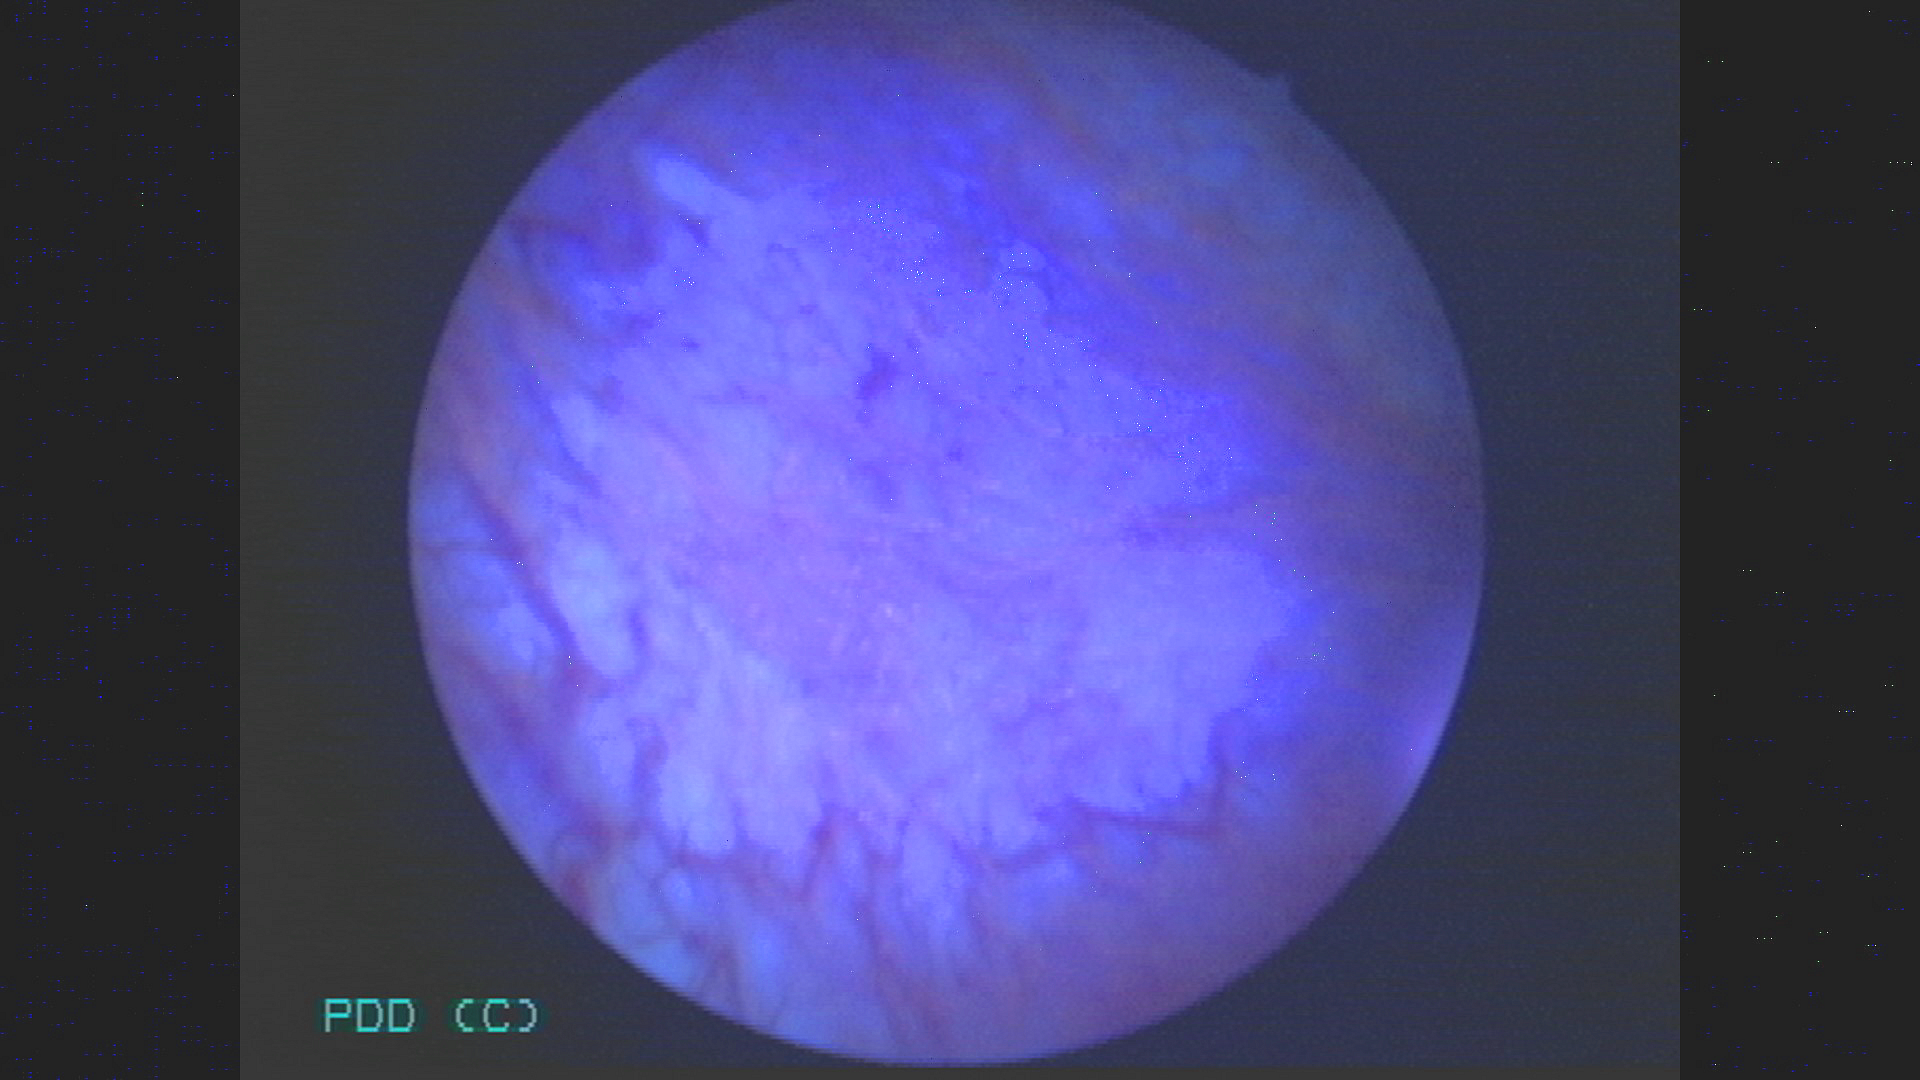
Modality: BLC
Class: Malignant
Subclass: HighGradePapillary
Lesion: L2
Stage: T1
Morphology: Non-papillary
Bladder cancer association: Yes